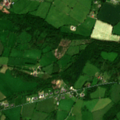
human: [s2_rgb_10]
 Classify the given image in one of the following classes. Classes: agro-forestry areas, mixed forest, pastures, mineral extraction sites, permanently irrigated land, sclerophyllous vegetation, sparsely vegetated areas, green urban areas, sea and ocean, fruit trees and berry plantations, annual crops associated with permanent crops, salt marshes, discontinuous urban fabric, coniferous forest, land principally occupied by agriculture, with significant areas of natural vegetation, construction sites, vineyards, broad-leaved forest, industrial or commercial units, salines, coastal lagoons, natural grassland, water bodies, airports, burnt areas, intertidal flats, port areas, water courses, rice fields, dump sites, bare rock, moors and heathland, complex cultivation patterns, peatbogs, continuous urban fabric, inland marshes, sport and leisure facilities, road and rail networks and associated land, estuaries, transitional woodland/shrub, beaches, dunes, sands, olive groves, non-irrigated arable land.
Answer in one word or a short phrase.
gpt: pastures, land principally occupied by agriculture, with significant areas of natural vegetation